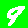
Digit: 9